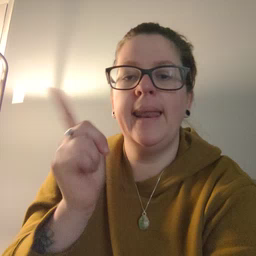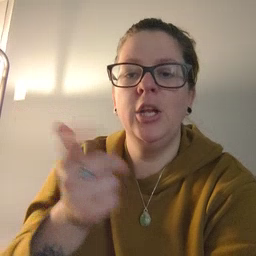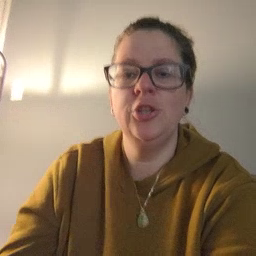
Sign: later